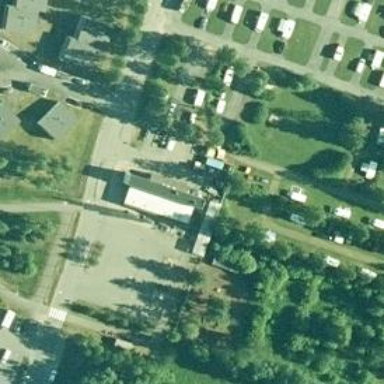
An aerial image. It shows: Convenience shop.